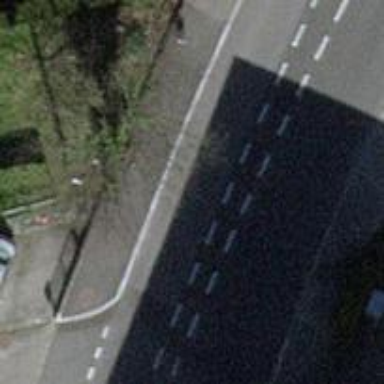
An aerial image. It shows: Bus stop with platform for public transport.